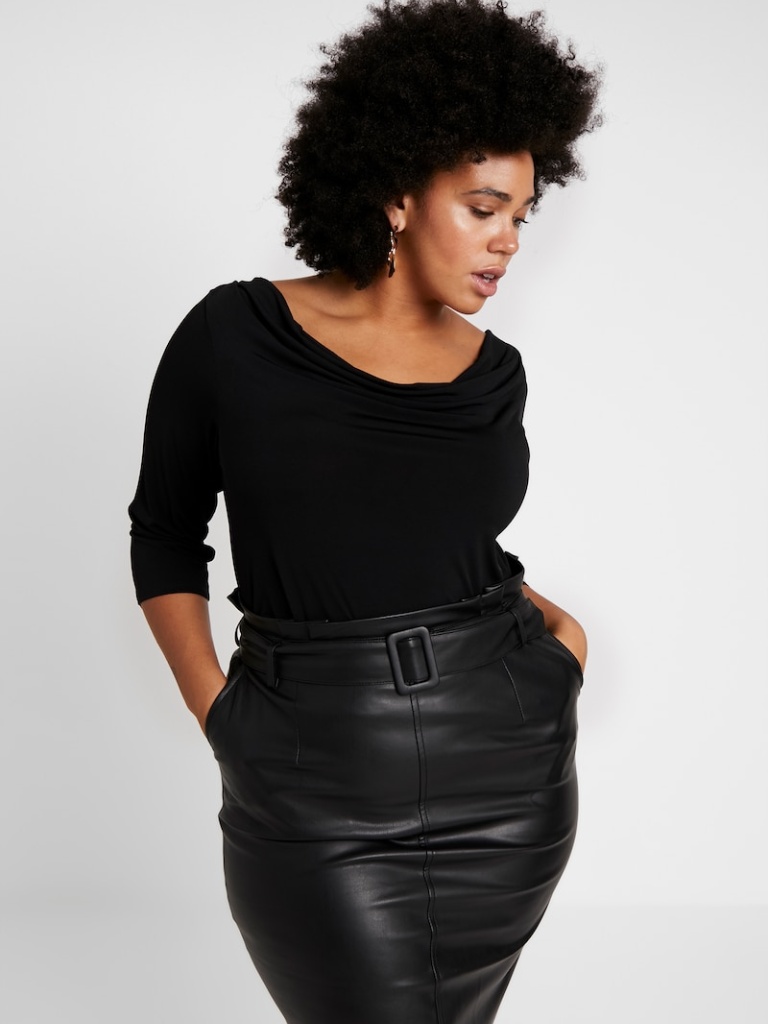
jersey relaxed a long-sleeved with the sleeves down hip length Fully Tucked in cowl blouse